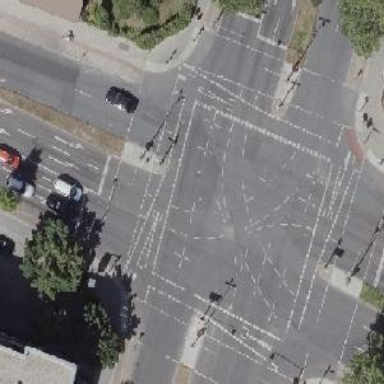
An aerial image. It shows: Asphalt cycleway with crossing equipped with traffic signals.